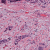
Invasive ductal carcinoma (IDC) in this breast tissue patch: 1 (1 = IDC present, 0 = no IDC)